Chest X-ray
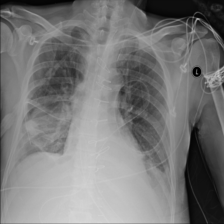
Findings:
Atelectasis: negative
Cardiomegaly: negative
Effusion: negative
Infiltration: positive
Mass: negative
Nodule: negative
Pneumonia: negative
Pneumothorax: positive
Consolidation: negative
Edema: negative
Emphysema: negative
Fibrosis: negative
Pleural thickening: negative
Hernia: negative